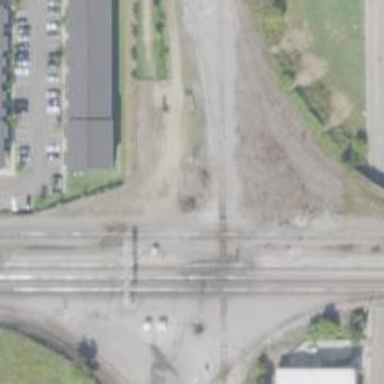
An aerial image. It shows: Railway crossing.